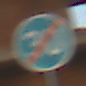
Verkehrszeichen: EndeMindestgeschwindigkeit
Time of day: SunriseSunset
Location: Roofed (Suburban)
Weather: Clear
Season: NotSpecified
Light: Natural